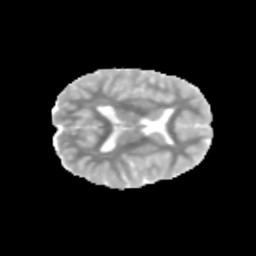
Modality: MD
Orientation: axial
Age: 10
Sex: female
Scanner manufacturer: siemens
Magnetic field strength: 3 T
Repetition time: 3.8 s
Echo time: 0.07 s